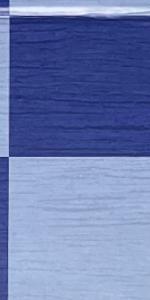
Label: Empty